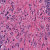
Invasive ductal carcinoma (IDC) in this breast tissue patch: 1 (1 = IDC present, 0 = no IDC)